Field crop: tomato
Growth stage: 1
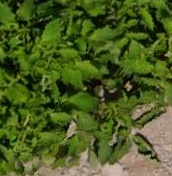
Species: tomato